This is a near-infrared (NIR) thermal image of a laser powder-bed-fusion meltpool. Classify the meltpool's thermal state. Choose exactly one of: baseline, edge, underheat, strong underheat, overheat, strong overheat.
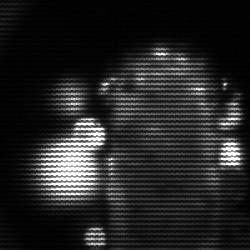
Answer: strong underheat